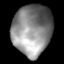
Tissue: lung
Cell type: Epithelial cells
Senescence score: 0.2338
Nuclear area (px): 1960
Mean DAPI intensity: 137.056